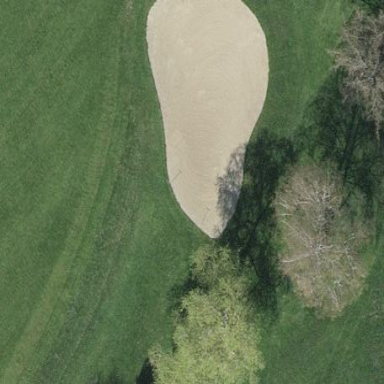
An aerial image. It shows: Sandy area is golf bunker.